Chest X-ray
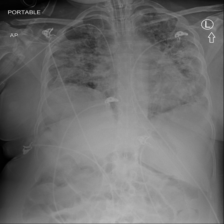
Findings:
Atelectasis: negative
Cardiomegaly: negative
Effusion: negative
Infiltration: negative
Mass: negative
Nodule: negative
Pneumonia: negative
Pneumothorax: negative
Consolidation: negative
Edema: negative
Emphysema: negative
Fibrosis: negative
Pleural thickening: negative
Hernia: negative